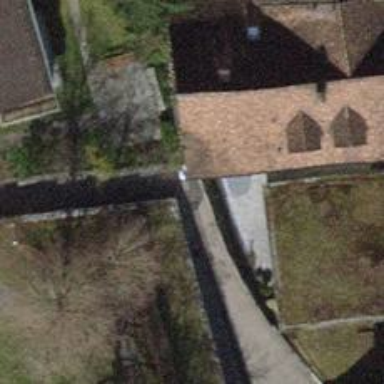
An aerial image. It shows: Kissing gate.